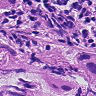
Metastatic tissue present: yes